The plot is a Morlet-wavelet scalogram of a rotor-rig vibration measurement. Classify the rotor condition as one of: normal, misalignment, unbalance, looseness.
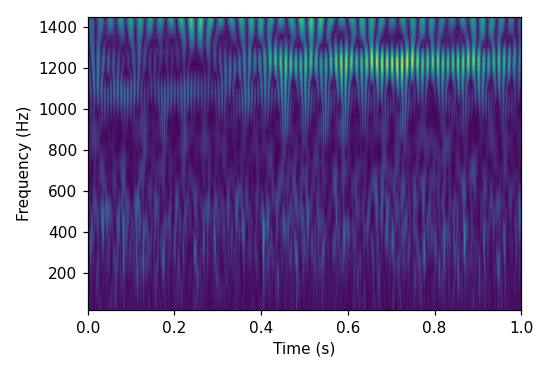
Answer: looseness